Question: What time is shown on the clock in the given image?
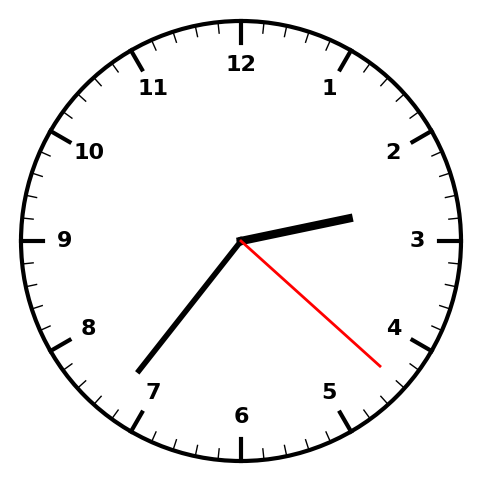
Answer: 02:36:22